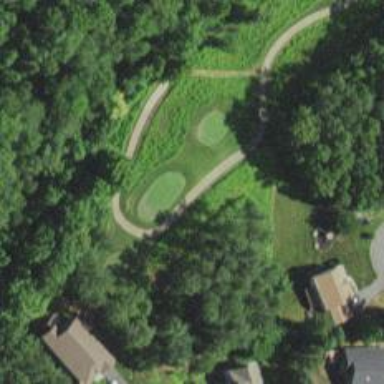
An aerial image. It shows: Path used for both walking and golf.